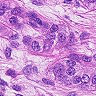
Metastatic tissue present: yes